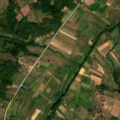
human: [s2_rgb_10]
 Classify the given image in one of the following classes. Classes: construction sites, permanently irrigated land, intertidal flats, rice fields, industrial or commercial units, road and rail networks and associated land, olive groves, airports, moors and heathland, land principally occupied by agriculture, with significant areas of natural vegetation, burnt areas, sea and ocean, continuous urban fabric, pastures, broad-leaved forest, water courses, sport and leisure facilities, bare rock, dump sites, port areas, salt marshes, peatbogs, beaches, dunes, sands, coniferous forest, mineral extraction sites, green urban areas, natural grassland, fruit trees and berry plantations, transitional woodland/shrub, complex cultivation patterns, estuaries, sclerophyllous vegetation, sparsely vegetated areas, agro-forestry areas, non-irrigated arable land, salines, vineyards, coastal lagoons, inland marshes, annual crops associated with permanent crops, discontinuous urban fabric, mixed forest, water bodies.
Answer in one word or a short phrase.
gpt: complex cultivation patterns, land principally occupied by agriculture, with significant areas of natural vegetation, broad-leaved forest